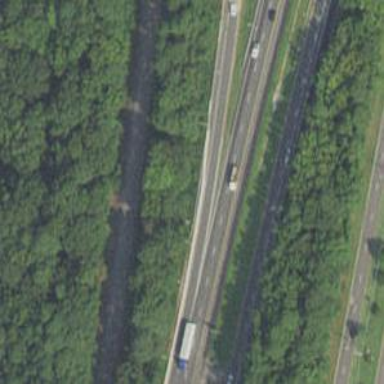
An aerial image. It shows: Motorway link.